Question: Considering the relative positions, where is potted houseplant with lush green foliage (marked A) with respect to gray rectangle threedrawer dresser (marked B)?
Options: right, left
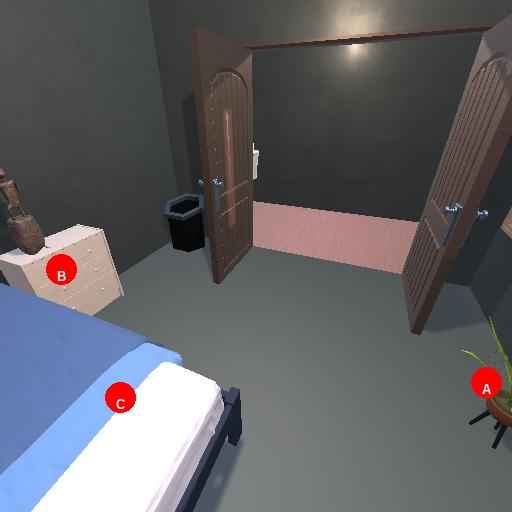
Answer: right